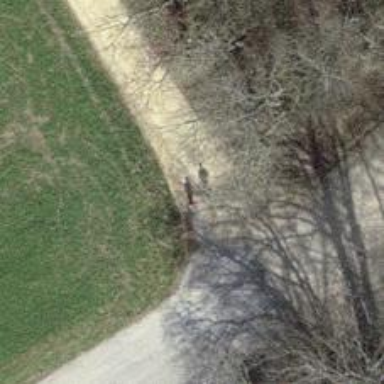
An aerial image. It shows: Gravel track with track type of grade3.